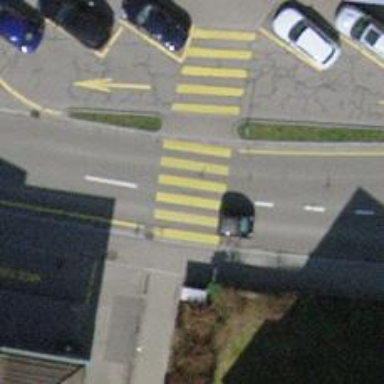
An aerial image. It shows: Uncontrolled crossing on the road.